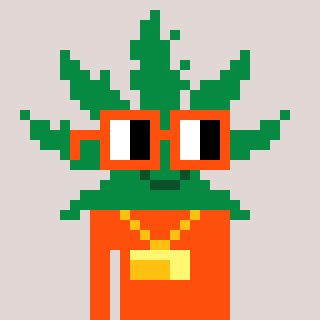
a pixel art character with square orange glasses, a weed-shaped head and a orange-colored body on a warm background